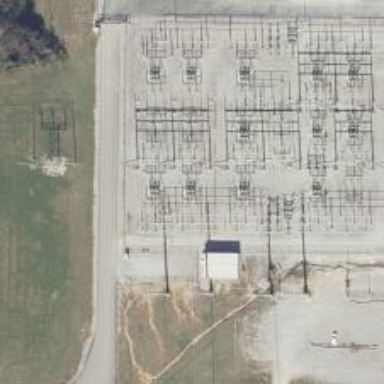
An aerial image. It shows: Switch for power supply.